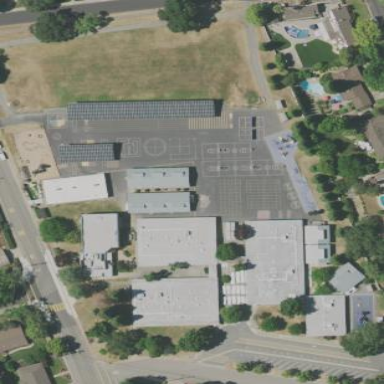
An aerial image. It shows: School.